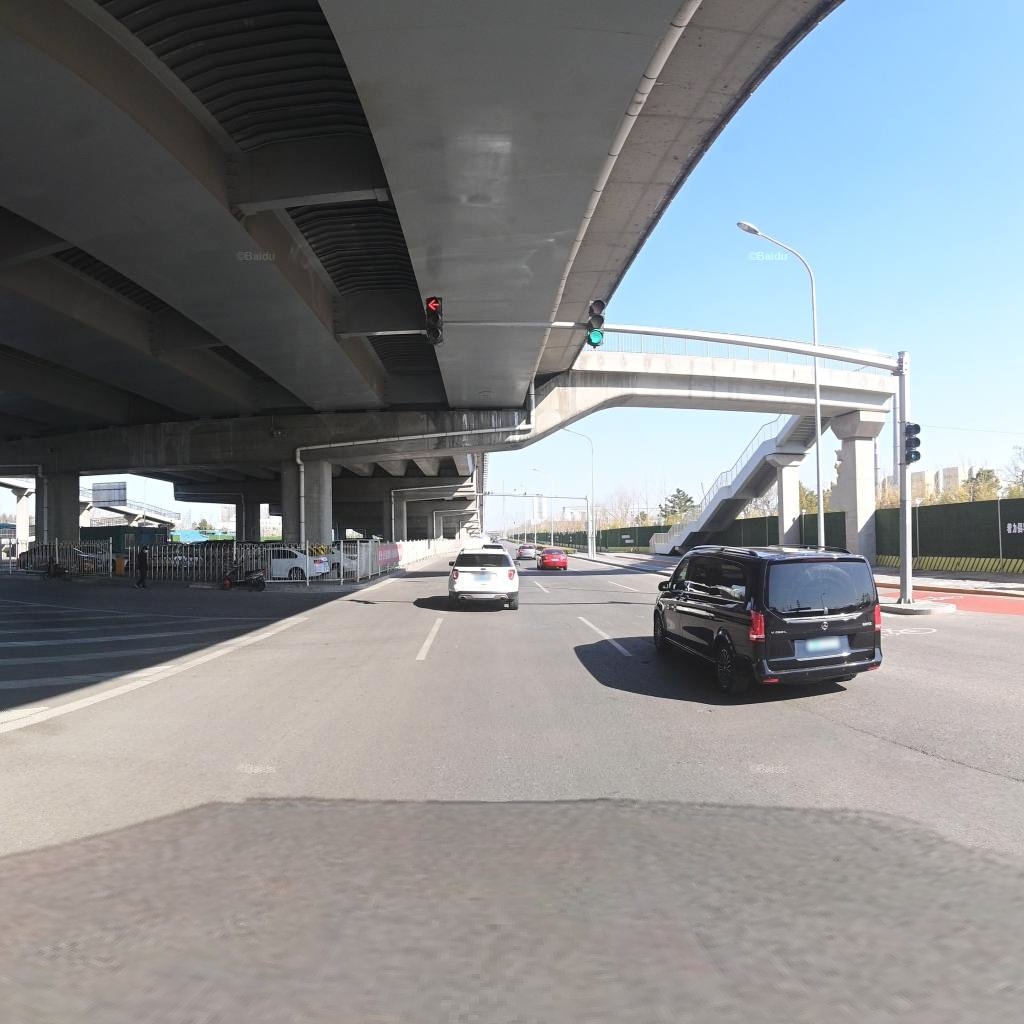
Region: Chaoyang
Road damage annotations: longitudinal crack